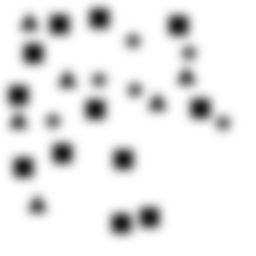
Squares: 12
Triangles: 6
Stars: 6
Total shapes: 24